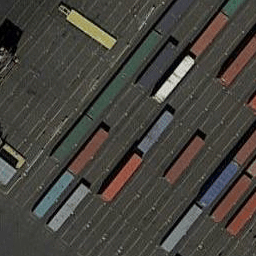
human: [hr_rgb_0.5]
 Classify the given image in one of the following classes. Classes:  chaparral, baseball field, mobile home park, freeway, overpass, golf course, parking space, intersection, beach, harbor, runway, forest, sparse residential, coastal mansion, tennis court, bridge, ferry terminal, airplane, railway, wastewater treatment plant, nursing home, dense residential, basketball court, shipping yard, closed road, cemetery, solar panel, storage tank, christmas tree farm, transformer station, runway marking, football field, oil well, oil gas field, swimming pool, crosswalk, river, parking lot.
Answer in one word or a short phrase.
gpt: shipping yard